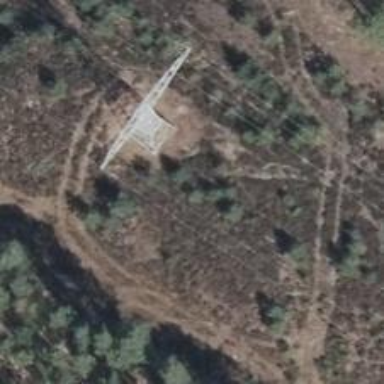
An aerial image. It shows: Power tower.